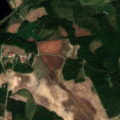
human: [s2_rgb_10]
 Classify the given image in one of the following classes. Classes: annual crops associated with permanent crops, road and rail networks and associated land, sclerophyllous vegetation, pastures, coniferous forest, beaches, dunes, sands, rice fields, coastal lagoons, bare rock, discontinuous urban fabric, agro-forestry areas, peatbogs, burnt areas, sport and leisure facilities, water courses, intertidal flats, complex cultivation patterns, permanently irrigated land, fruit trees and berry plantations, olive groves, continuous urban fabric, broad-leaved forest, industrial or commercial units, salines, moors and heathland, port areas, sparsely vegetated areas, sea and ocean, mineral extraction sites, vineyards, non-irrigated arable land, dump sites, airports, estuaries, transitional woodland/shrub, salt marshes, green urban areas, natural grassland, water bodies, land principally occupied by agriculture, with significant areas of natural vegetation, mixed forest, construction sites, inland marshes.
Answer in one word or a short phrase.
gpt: non-irrigated arable land, land principally occupied by agriculture, with significant areas of natural vegetation, mixed forest, water bodies